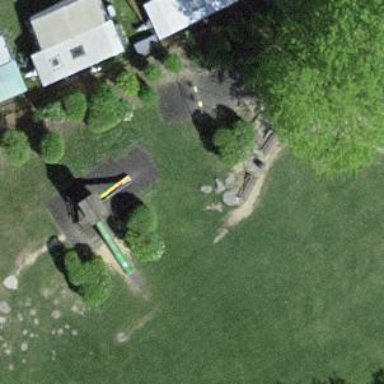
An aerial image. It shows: Playground with slide.